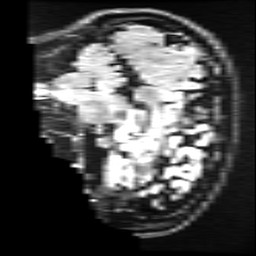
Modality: FLAIR
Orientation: sagittal
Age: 36
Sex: female
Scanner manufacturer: ge
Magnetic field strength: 3 T
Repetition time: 11 s
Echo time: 0.1497 s